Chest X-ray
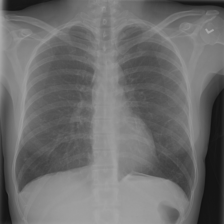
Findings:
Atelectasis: negative
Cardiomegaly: negative
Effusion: negative
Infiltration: negative
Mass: negative
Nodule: negative
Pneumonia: negative
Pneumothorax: negative
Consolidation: negative
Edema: negative
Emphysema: negative
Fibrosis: negative
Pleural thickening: negative
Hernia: negative